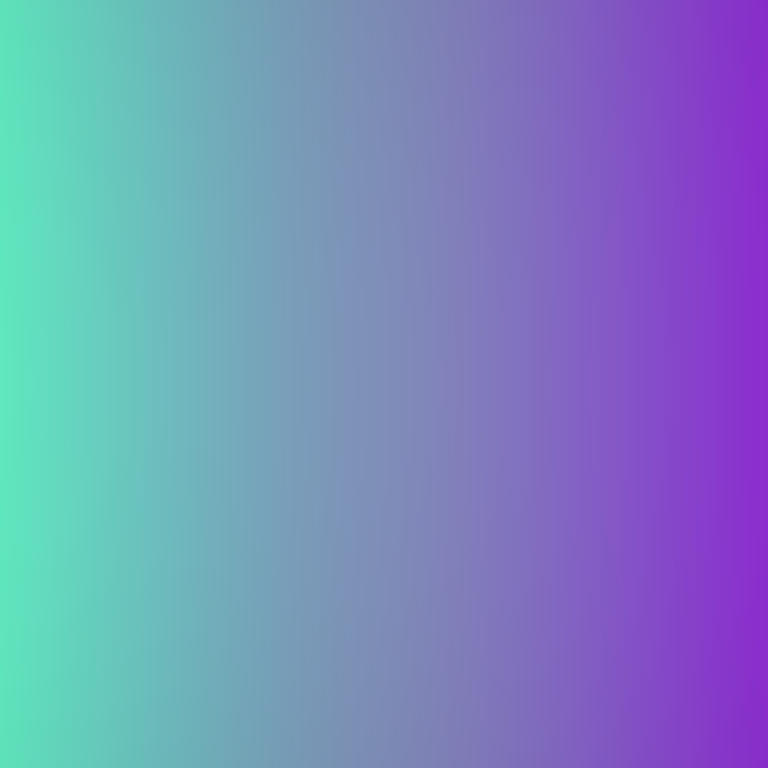
Abstract light effect, smooth gradient from teal to violet, serene atmosphere, soft blend, no room, no furniture, no objects.